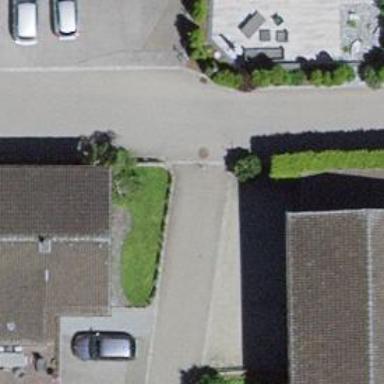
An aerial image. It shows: Bollard barrier.